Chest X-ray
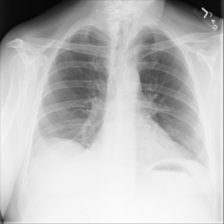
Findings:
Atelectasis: negative
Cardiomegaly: negative
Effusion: negative
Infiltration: negative
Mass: negative
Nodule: negative
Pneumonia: negative
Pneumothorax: negative
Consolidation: negative
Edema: negative
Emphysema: negative
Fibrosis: negative
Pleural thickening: negative
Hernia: negative